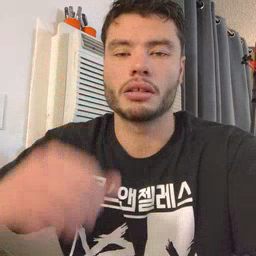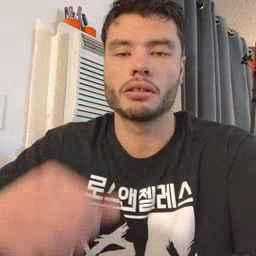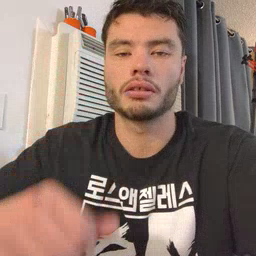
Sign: cat